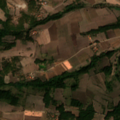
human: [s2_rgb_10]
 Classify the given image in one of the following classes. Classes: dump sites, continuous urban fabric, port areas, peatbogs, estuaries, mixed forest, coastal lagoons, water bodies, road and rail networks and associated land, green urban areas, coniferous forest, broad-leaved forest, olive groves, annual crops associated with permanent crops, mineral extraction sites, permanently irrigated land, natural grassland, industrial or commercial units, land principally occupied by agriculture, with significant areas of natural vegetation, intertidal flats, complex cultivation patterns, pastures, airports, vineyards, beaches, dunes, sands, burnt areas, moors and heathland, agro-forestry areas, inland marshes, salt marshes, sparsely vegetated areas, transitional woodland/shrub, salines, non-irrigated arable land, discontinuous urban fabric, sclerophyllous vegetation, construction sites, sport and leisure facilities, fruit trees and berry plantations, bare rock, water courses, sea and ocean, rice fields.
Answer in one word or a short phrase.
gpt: complex cultivation patterns, land principally occupied by agriculture, with significant areas of natural vegetation, broad-leaved forest